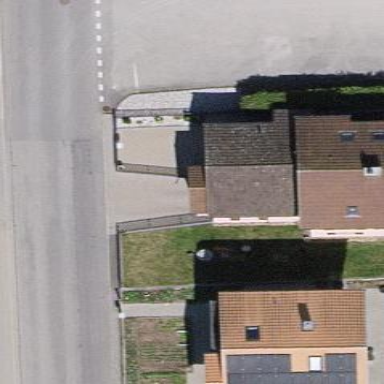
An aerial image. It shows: Detached building.